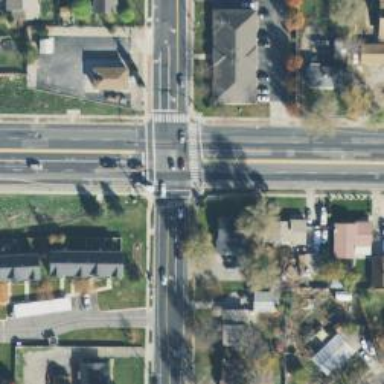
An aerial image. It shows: Crossing on the road.